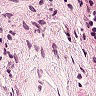
Metastatic tissue present: no